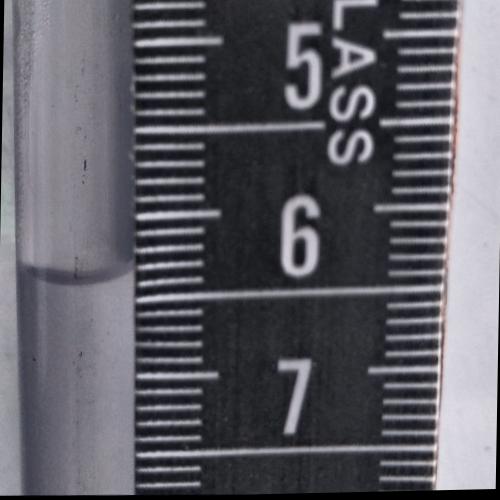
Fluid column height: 6.3 cm